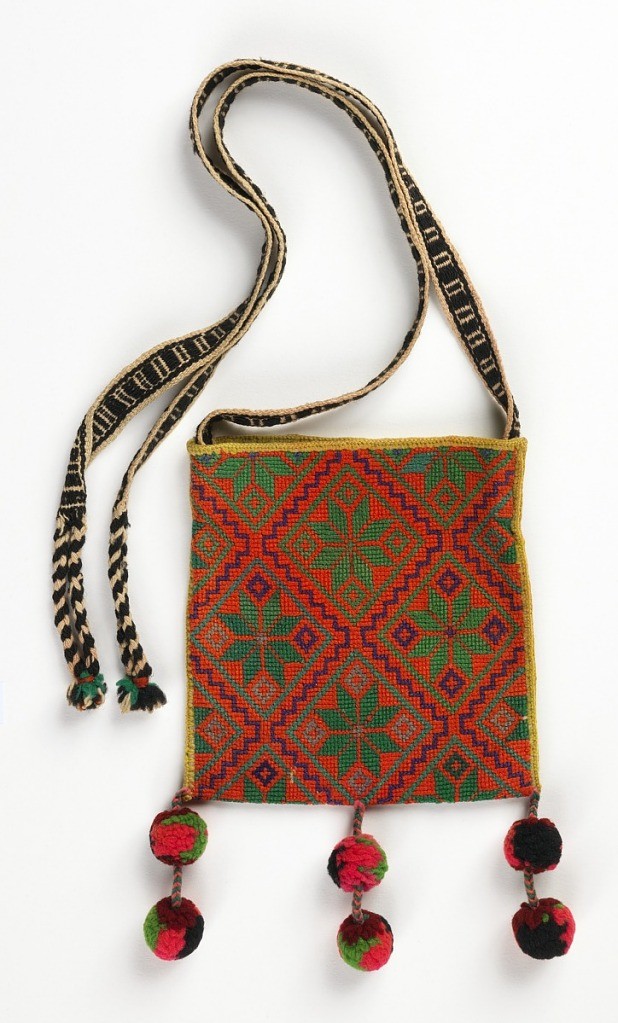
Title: Bag
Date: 19th century
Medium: wool, cotton Technique: cross-stitch embroidery on compound weave
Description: Flat square bag with top opening. Black and white strap with plaited ending on either side of opening. Tassels on bottom. All-over design in solid wool of diamonds framing stylized rosettes in green, gray, purple on salmon ground.